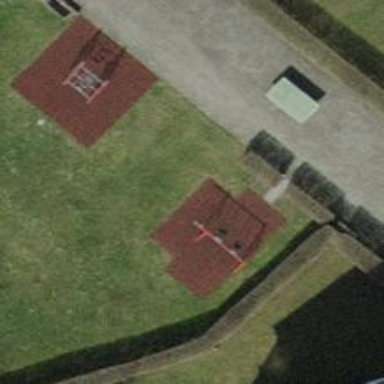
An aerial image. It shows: Playground with swings.